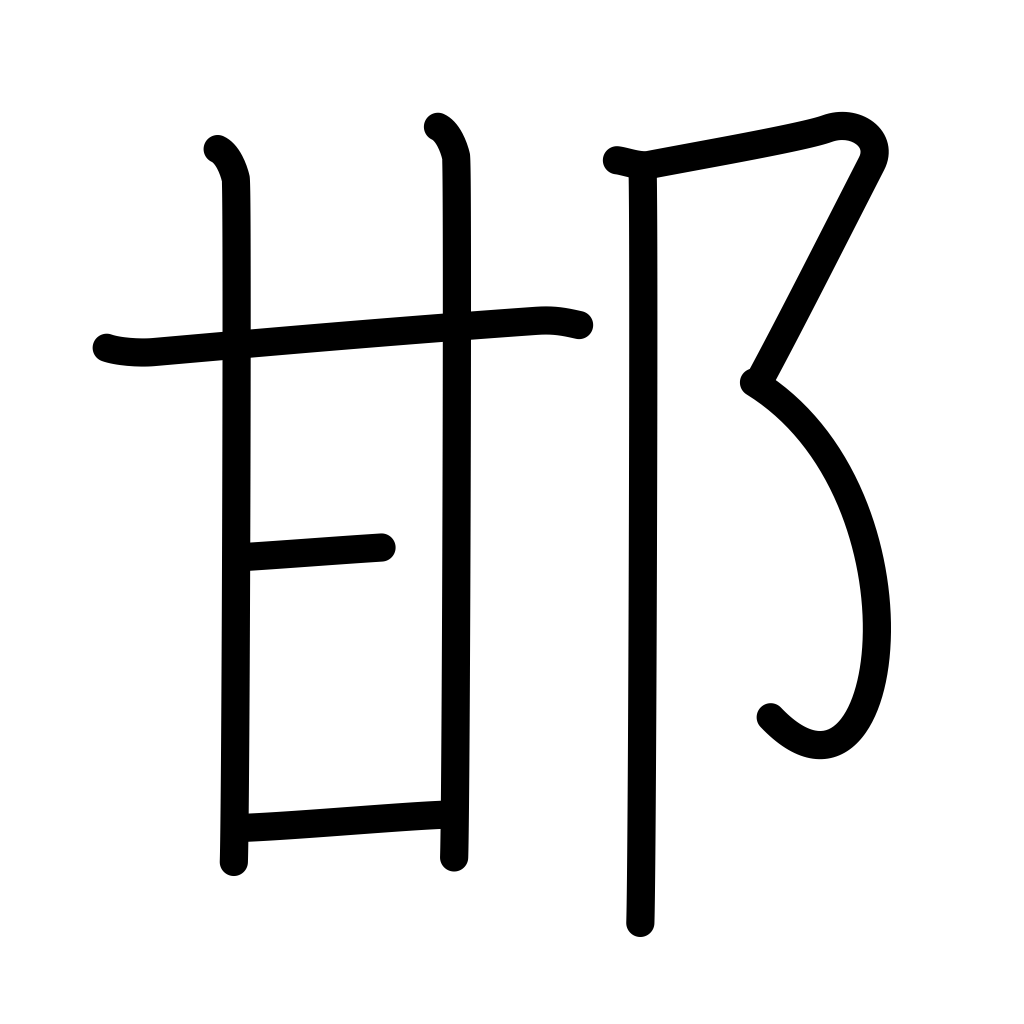
Meaning: place name, tree cricket